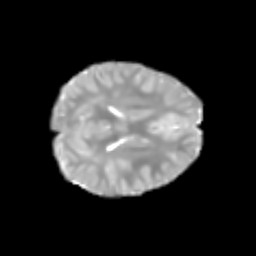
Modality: T2w
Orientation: axial
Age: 5
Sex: male
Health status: healthy